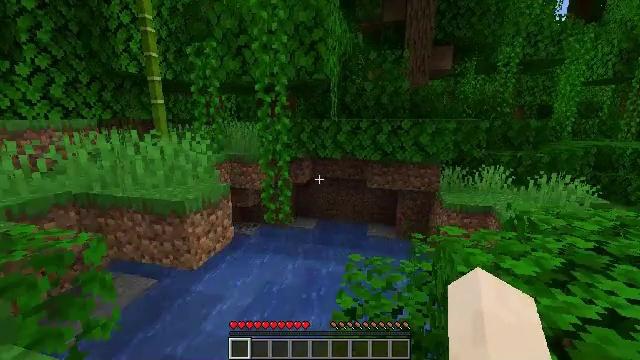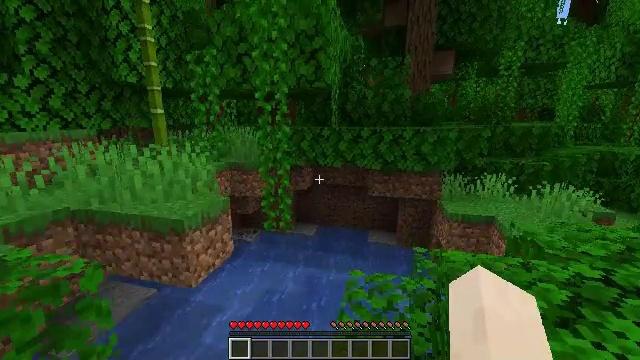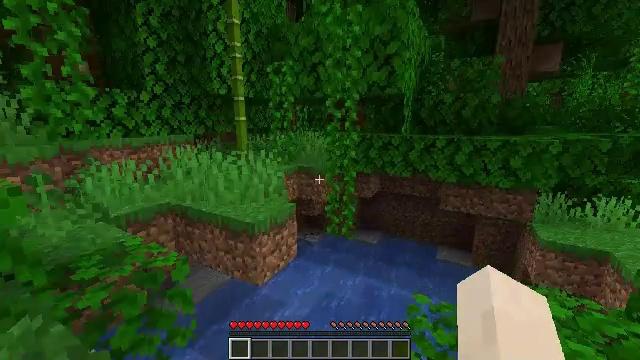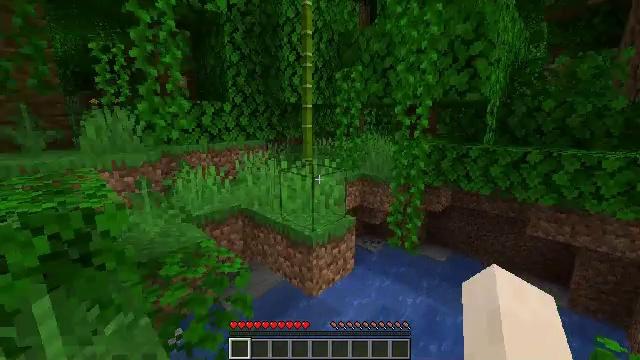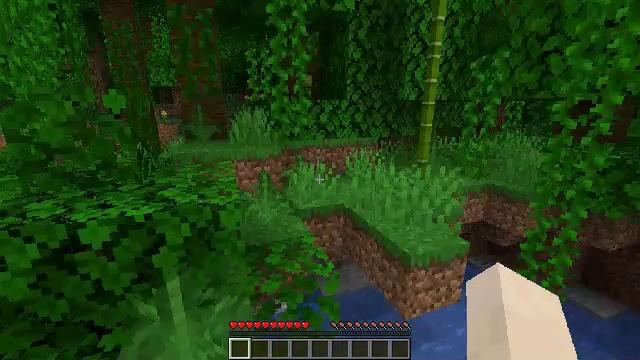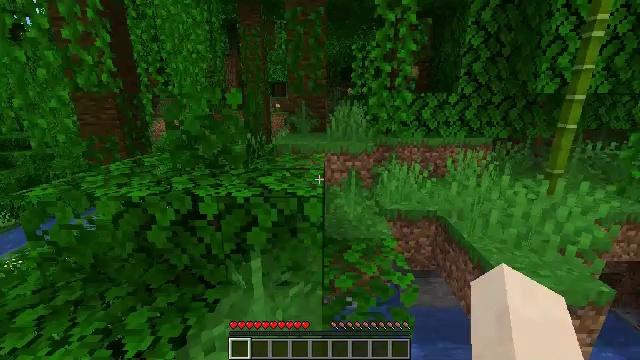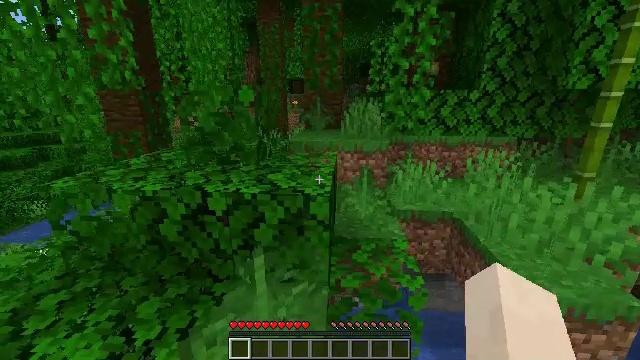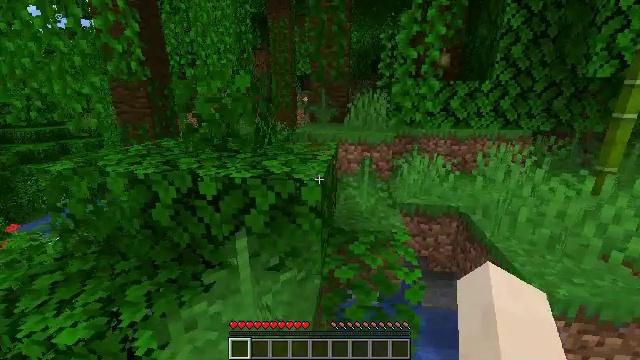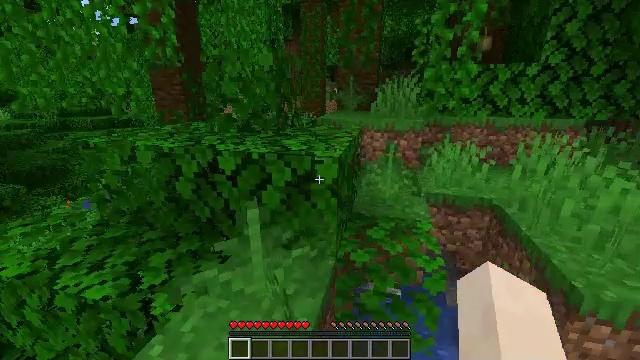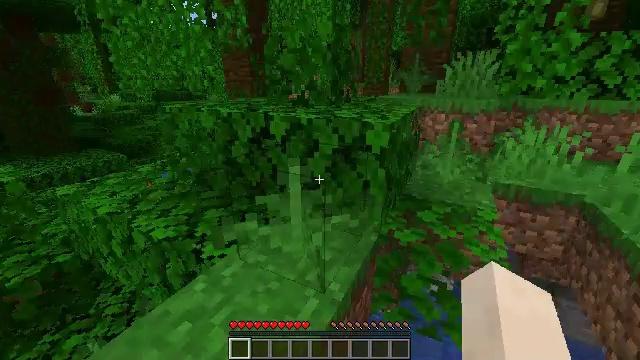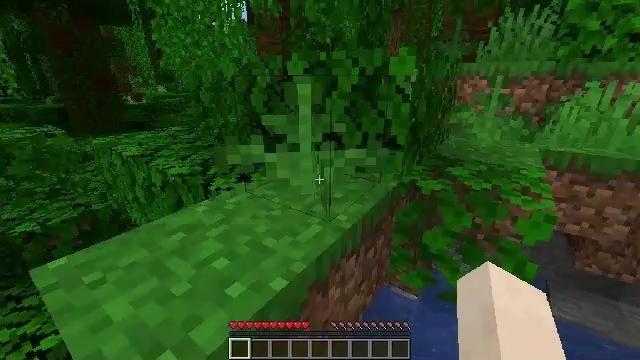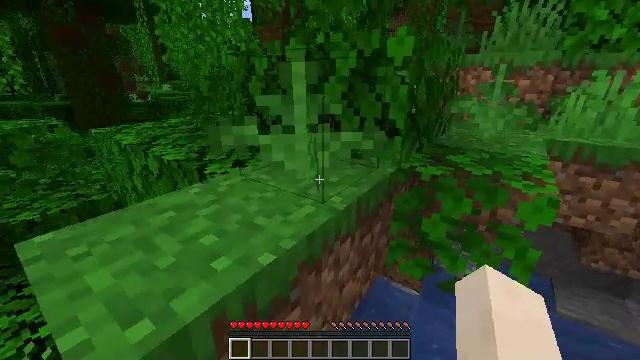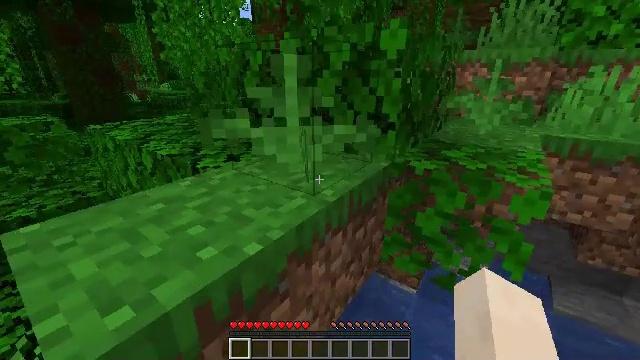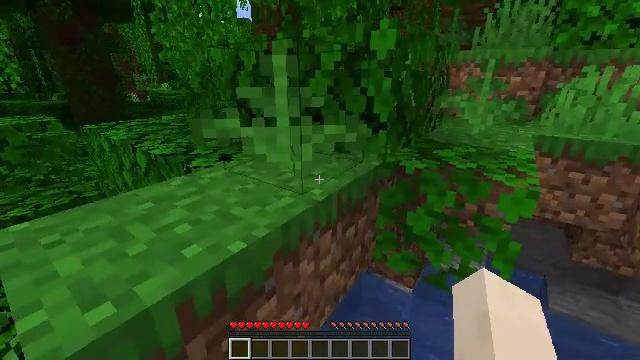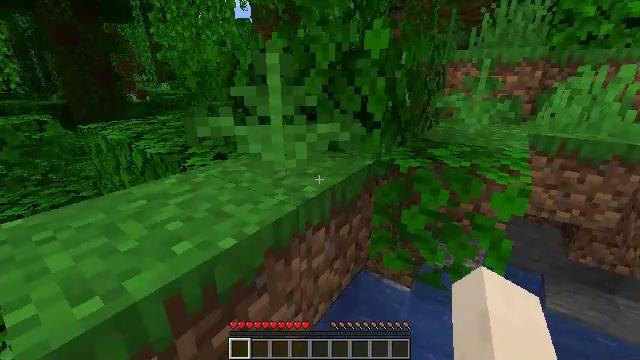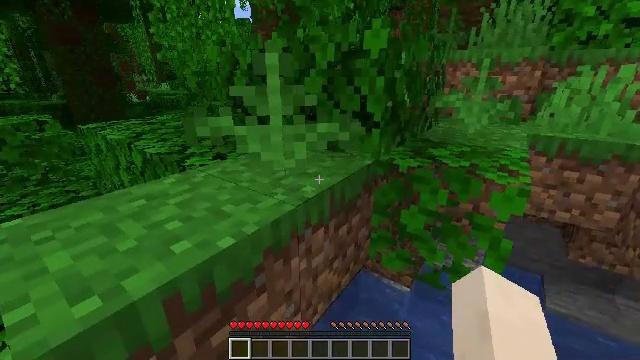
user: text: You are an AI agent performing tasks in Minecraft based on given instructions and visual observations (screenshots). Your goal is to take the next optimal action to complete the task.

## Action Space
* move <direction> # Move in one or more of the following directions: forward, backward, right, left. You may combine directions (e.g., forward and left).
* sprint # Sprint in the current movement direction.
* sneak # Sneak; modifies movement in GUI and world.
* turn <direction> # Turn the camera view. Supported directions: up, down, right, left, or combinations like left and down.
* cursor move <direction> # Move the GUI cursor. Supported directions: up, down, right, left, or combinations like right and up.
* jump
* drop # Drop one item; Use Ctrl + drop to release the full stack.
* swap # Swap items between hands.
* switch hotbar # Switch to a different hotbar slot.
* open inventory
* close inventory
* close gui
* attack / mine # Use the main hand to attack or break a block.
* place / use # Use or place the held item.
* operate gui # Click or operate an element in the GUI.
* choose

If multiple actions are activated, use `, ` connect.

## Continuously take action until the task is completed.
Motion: motion action
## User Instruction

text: Attack bamboo to gather it.
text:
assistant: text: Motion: move forward, jump
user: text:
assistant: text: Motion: move forward, turn left, jump
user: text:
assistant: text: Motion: move forward, turn left, jump
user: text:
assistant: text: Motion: move forward, turn left and down, jump
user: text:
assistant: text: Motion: turn left and down
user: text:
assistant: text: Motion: turn left
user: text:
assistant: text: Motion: turn left
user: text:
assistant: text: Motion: turn left and down
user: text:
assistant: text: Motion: turn left and down
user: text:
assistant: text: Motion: turn left
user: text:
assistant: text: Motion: no_op
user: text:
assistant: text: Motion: no_op
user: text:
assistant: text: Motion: no_op
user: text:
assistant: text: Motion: no_op
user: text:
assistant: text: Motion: no_op
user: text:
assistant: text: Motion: no_op
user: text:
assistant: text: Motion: no_op
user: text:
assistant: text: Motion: no_op
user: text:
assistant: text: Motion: no_op
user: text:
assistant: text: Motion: no_op
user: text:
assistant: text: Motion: no_op
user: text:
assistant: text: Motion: turn left
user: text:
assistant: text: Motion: turn left
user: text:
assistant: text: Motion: turn left
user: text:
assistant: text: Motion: turn left and down
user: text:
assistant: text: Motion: turn left and down
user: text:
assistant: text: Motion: turn left and down
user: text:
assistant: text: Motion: turn left and down
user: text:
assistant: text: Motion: turn left and down
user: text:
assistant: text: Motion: turn left